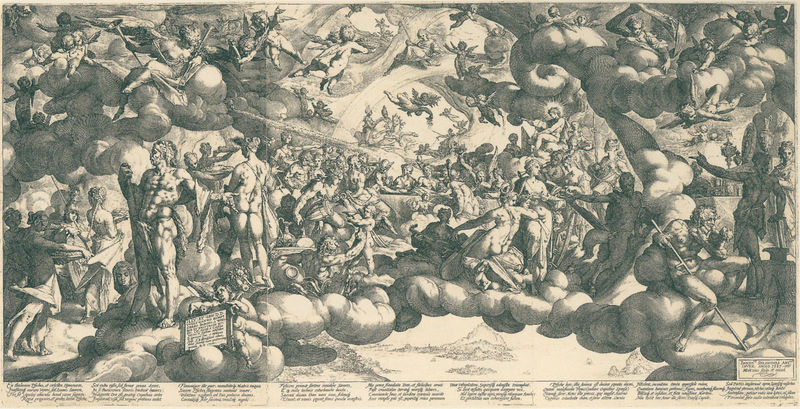
Titel: Die Hochzeit von Cupido und Psyche
Künstler: Bartholomäus Spranger
Institution: New York, The Metropolitan Museum of  Art
Schlagwörter: flügel, gruppe, himmel, kampf, nackt, wolken, menschen, alt, fliegen, engel, schrift, grafik, tafel, paradies, druck, stich, text, heilig, über den wolken, sense, viele menschen, latein, regenbogen, schrifttafel